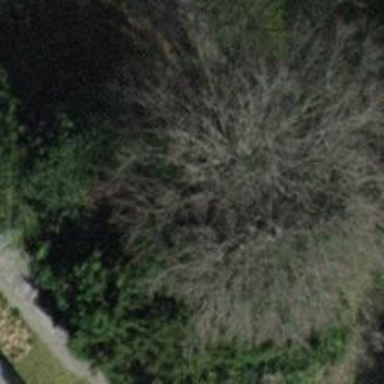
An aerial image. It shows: Urban tree adds touch of nature to the surroundings.